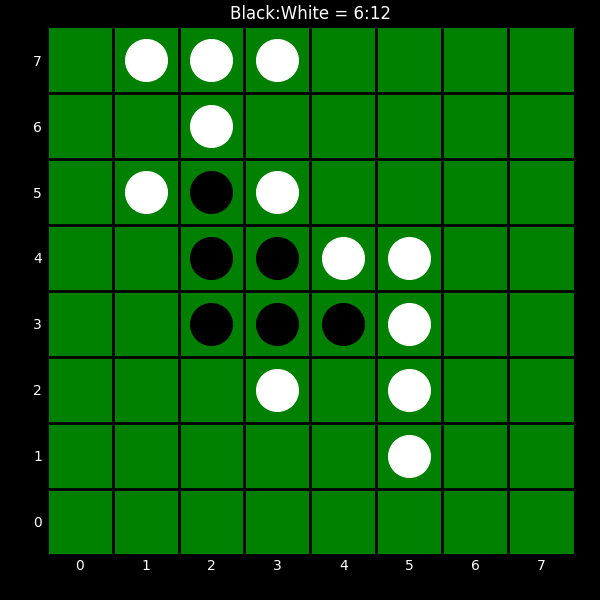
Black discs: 6
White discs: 12